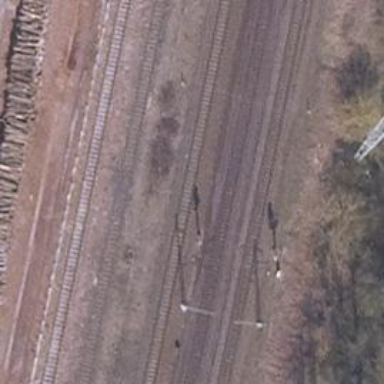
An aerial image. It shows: Railway signal.